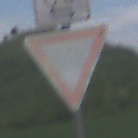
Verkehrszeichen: VorfahrtGewaehren
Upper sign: RichtungsangabeDurchPfeile9
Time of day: Midday
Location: Outdoor (RoadRail)
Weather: PartlyCloudy
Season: NotSpecified
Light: Natural